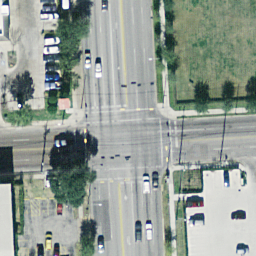
Label: intersection